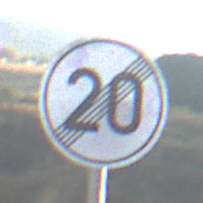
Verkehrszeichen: EndeGeschwindigkeit20
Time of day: SunriseSunset
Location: Outdoor (Nature)
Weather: Clear
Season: NotSpecified
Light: Natural